Field crop: maize
Growth stage: 2
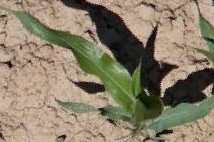
Species: maize